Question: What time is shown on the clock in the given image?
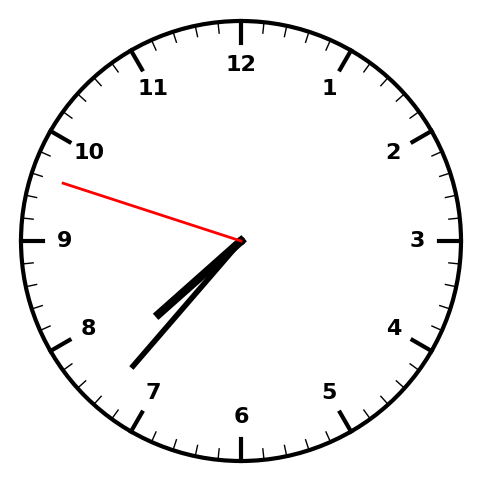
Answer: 07:36:48